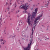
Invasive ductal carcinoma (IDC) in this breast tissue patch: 0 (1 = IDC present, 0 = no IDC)